Question: I have subclassed a 'UITextView' and added a 'UILabel' as a subview. I want to position the label in the bottom right hand corner.
'''
fileprivate lazy var counterLabel: UILabel = {
let label = UILabel()
label.translatesAutoresizingMaskIntoConstraints = false
self.addSubview(label)
// add constraints
self.addConstraints([
NSLayoutConstraint(item: label, equalTo: self, attribute: .right),
NSLayoutConstraint(item: label, equalTo: self, attribute: .bottom)]
)
return label
}()
'''

As seen in the above screenshot, the red label is shown to have an 'ambiguous layout'
If I use a storyboard, and add the same two constraints (bottom, right) the label does not have an ambiguous position. What have I done wrong?
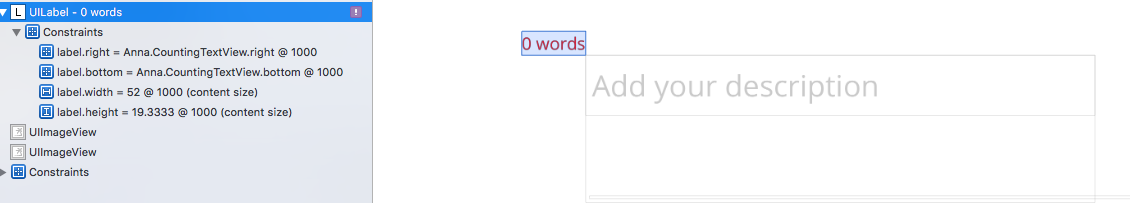
Answer: What you want is a superview. Add the label and the textview as subviews to this superview.